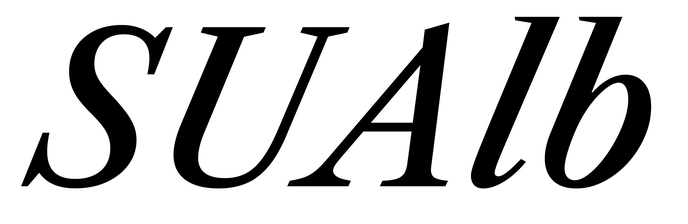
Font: LibreCaslonText-Italic_Medium_Italic